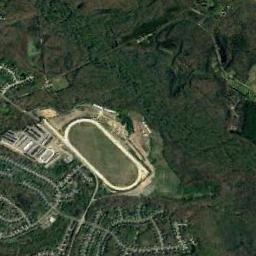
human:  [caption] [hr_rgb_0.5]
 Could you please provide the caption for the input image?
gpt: The ground track field is surrounded by grass .

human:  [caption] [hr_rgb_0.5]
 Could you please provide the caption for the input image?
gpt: Track and field are surrounded by vegetation .

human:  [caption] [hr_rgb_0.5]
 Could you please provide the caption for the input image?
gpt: The oval track has a small rectangular green space .

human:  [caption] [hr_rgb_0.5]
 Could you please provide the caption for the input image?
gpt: The ground track field is surrounded by a forest and the forest terrain is rugged .

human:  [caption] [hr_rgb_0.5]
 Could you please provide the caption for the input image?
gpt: There are many green trees around the ground track field with a white track .